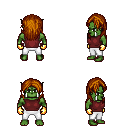
a pixel art fantasy rpg character, male body template, orc, green skin, maroon sleeveless shirt, white pants, brunette long hairstyle, gold gloves, four views (front, back, left, right), 2x2 character sprite sheet, small pixel art, hard edges, no anti-aliasing